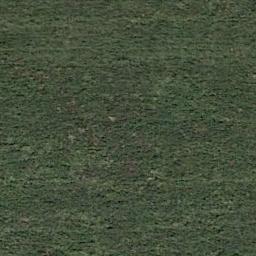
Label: meadow